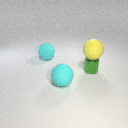
small green metal cylinder below large yellow rubber sphere